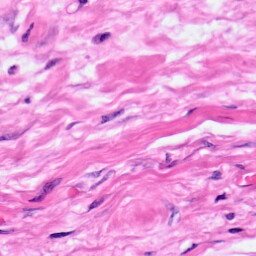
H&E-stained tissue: Pancreatic